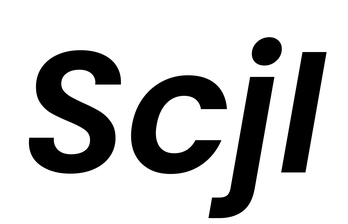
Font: Poppins-SemiBoldItalic